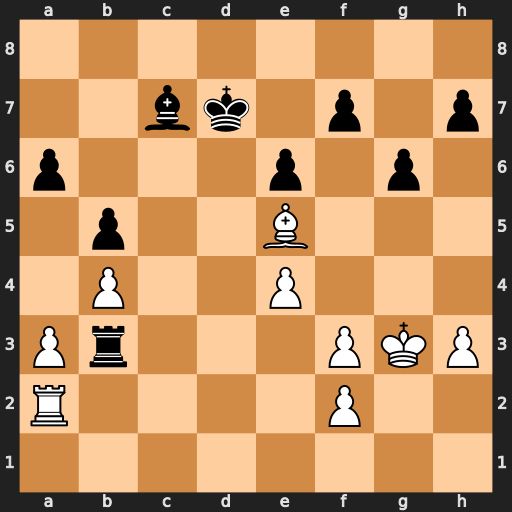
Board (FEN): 8/2bk1p1p/p3p1p1/1p2B3/1P2P3/Pr3PKP/R4P2/8
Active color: w
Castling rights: -
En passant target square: -
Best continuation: Rd2+ Ke7 Bxc7